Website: macys
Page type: cross-sells
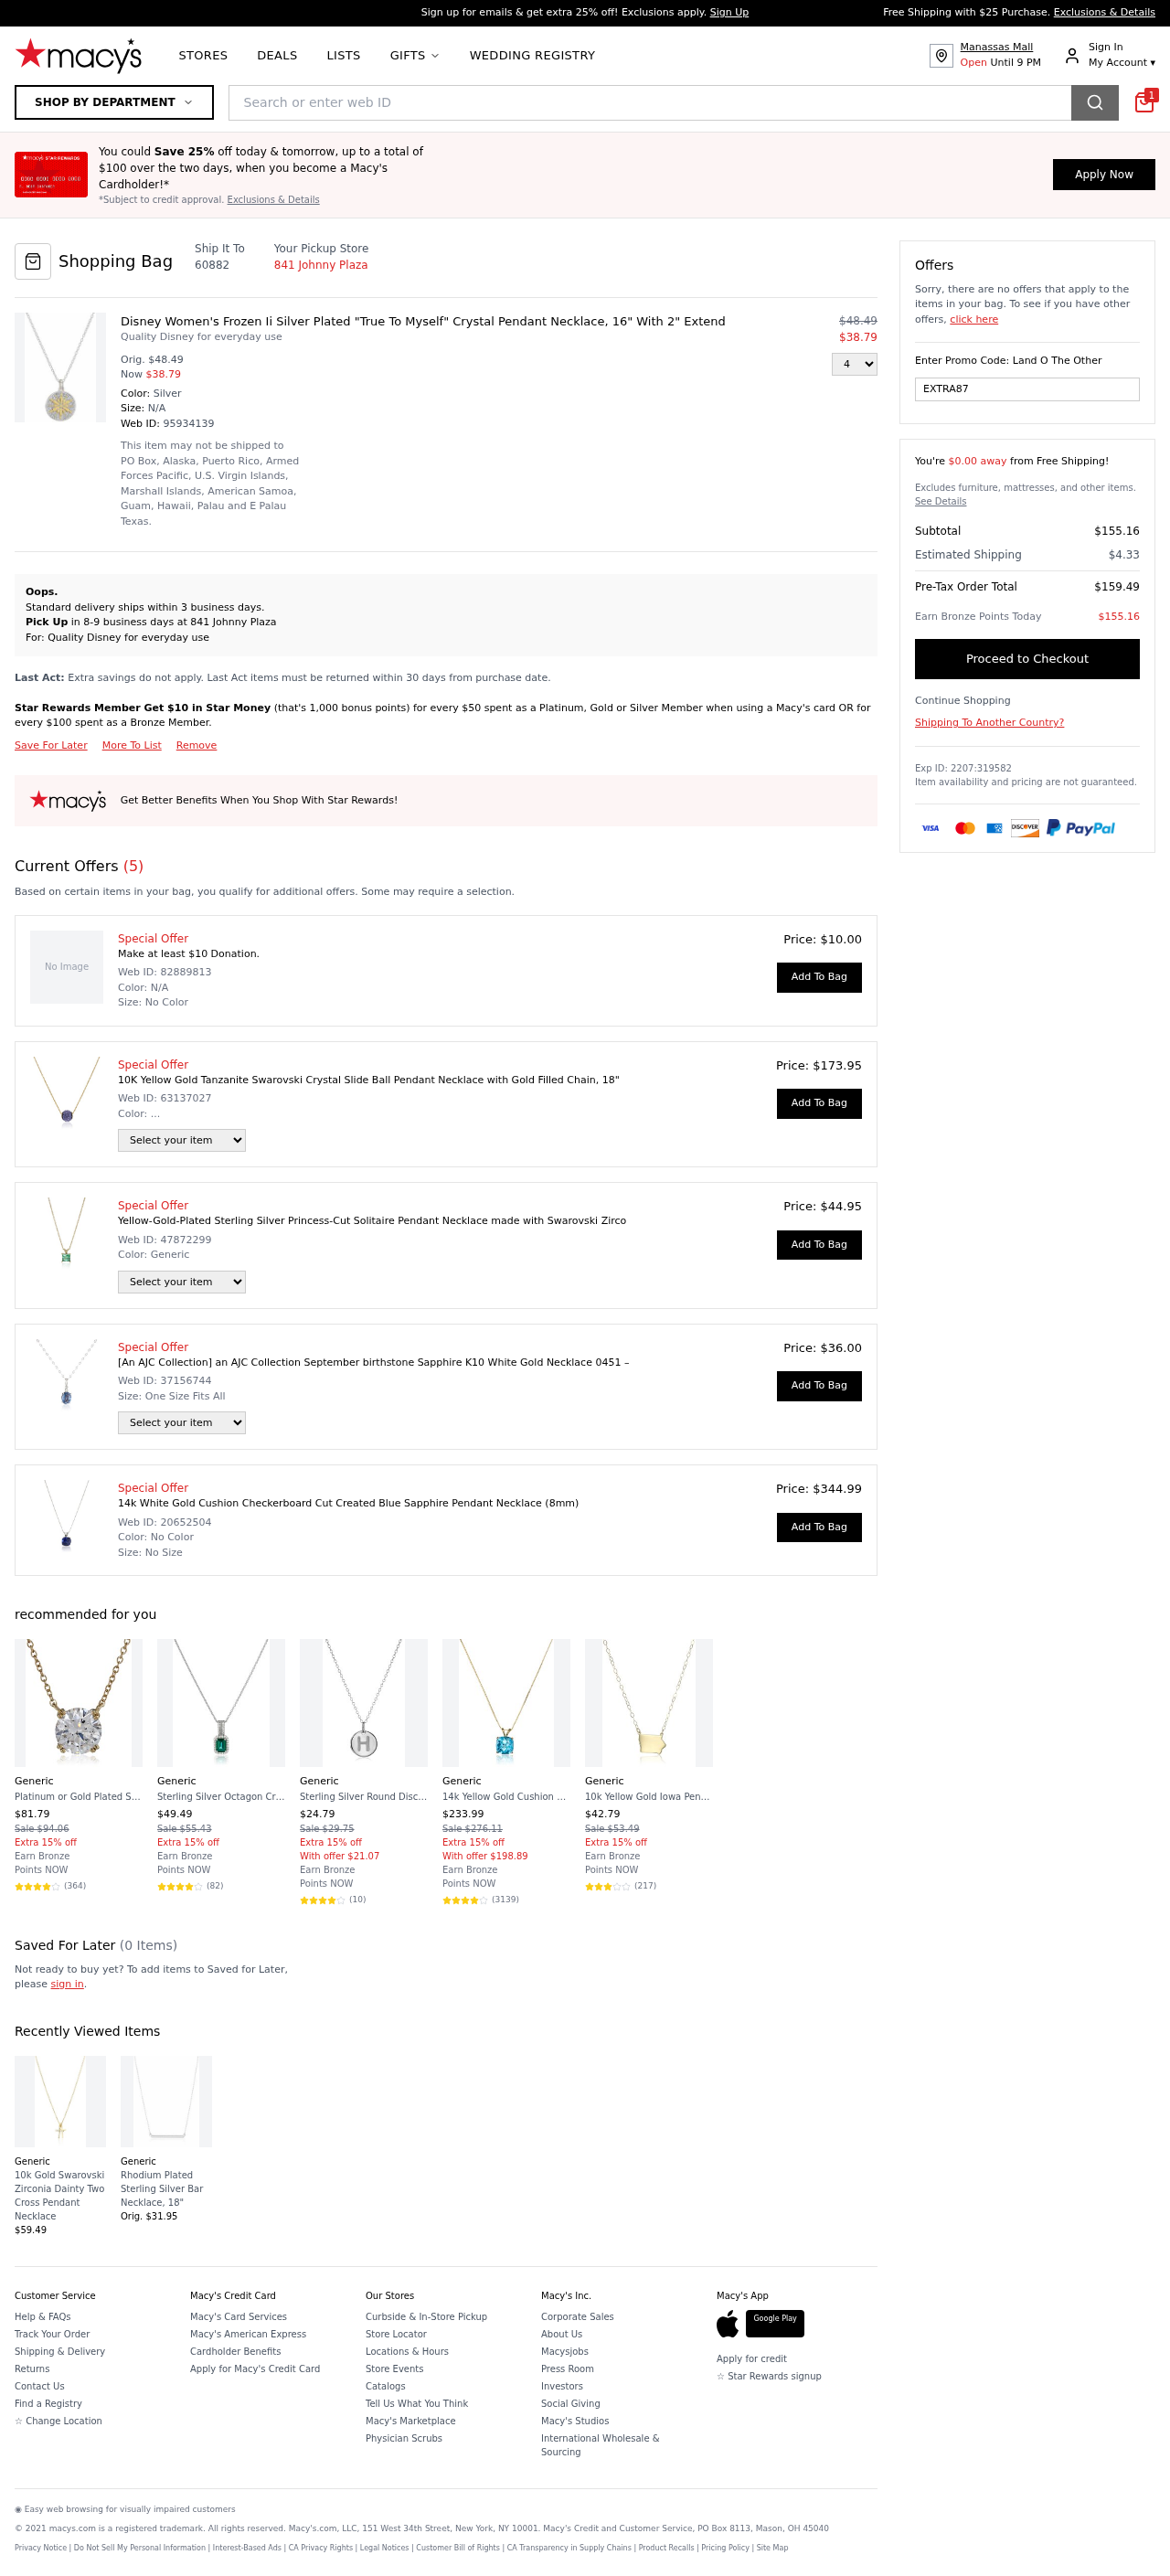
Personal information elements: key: PII_LOCATION1_STREET
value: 841 Johnny Plaza
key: PII_POSTCODE
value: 60882
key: PII_PROMO_CODE
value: EXTRA87
Product elements: key: PRODUCT10_BRAND
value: Generic
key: PRODUCT10_NAME
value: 10k Yellow Gold Iowa Pendant Necklace, 16"+2" Extender
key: PRODUCT10_NUM_RATINGS
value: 217
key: PRODUCT10_PRICE
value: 42.79
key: PRODUCT10_RATING
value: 3.8
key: PRODUCT11_BRAND
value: Generic
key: PRODUCT11_NAME
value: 10k Gold Swarovski Zirconia Dainty Two Cross Pendant Necklace
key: PRODUCT11_PRICE
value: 59.49
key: PRODUCT12_BRAND
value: Generic
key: PRODUCT12_NAME
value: Rhodium Plated Sterling Silver Bar Necklace, 18"
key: PRODUCT12_PRICE
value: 31.95
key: PRODUCT1_DESC
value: Quality Disney for everyday use
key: PRODUCT1_NAME
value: Disney Women's Frozen Ii Silver Plated "True To Myself" Crystal Pendant Necklace, 16" With 2" Extend
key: PRODUCT1_PRICE
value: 38.79
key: PRODUCT1_QUANTITY
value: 4
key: PRODUCT2_NAME
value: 10K Yellow Gold Tanzanite Swarovski Crystal Slide Ball Pendant Necklace with Gold Filled Chain, 18"
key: PRODUCT2_PRICE
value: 173.95
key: PRODUCT3_NAME
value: Yellow-Gold-Plated Sterling Silver Princess-Cut Solitaire Pendant Necklace made with Swarovski Zirco
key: PRODUCT3_PRICE
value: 44.95
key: PRODUCT4_NAME
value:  [An AJC Collection] an AJC Collection September birthstone Sapphire K10 White Gold Necklace 0451 – 
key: PRODUCT4_PRICE
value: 36
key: PRODUCT5_NAME
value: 14k White Gold Cushion Checkerboard Cut Created Blue Sapphire Pendant Necklace (8mm)
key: PRODUCT5_PRICE
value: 344.99
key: PRODUCT6_BRAND
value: Generic
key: PRODUCT6_NAME
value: Platinum or Gold Plated Sterling Silver Swarovski Zirconia Round Solitaire Pendant Necklace
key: PRODUCT6_NUM_RATINGS
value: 364
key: PRODUCT6_PRICE
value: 81.79
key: PRODUCT6_RATING
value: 4.2
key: PRODUCT7_BRAND
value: Generic
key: PRODUCT7_NAME
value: Sterling Silver Octagon Created Emerald and Round Created White Sapphire Pendant Necklace
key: PRODUCT7_NUM_RATINGS
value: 82
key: PRODUCT7_PRICE
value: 49.49
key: PRODUCT7_RATING
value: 4.5
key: PRODUCT8_BRAND
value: Generic
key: PRODUCT8_NAME
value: Sterling Silver Round Disc Initial"H" Pendant Necklace, 18.64"
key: PRODUCT8_NUM_RATINGS
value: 10
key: PRODUCT8_PRICE
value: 24.79
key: PRODUCT8_RATING
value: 4.2
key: PRODUCT9_BRAND
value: Generic
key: PRODUCT9_NAME
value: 14k Yellow Gold Cushion Checkerboard Swiss Blue Topaz Pendant Necklace (8mm)
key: PRODUCT9_NUM_RATINGS
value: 3139
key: PRODUCT9_PRICE
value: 233.99
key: PRODUCT9_RATING
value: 4.7
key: PRODUCT1_ORIGINAL_PRICE
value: $48.49
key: PRODUCT6_ORIGINAL_PRICE
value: Sale $94.06
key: PRODUCT7_ORIGINAL_PRICE
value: Sale $55.43
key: PRODUCT8_ORIGINAL_PRICE
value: Sale $29.75
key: PRODUCT9_ORIGINAL_PRICE
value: Sale $276.11
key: PRODUCT10_ORIGINAL_PRICE
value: Sale $53.49
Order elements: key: ORDER_ID
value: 95934139
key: ORDER_NUM_OFFERS
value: (5)
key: ORDER_FREE_SHIPPING_THRESHOLD
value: $0.00 away
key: ORDER_SUBTOTAL
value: $155.16
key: ORDER_SHIPPING_COST
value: $4.33
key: ORDER_TOTAL
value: $159.49
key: ORDER_POINTS_EARNED
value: $155.16
Search elements: key: HEADER_SEARCH
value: Search or enter web ID
Other elements: key: SAVED_NUM_ITEMS
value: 0